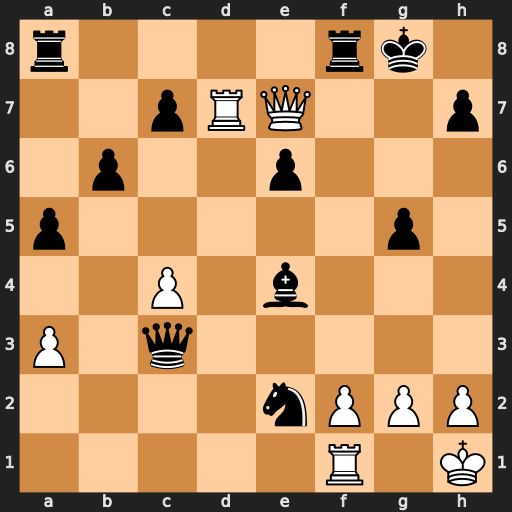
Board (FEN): r4rk1/2pRQ2p/1p2p3/p5p1/2P1b3/P1q5/4nPPP/5R1K
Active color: w
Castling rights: -
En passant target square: -
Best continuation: Qxe6+ Kh8 Qxe4 Qg7 Rxg7